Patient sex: F
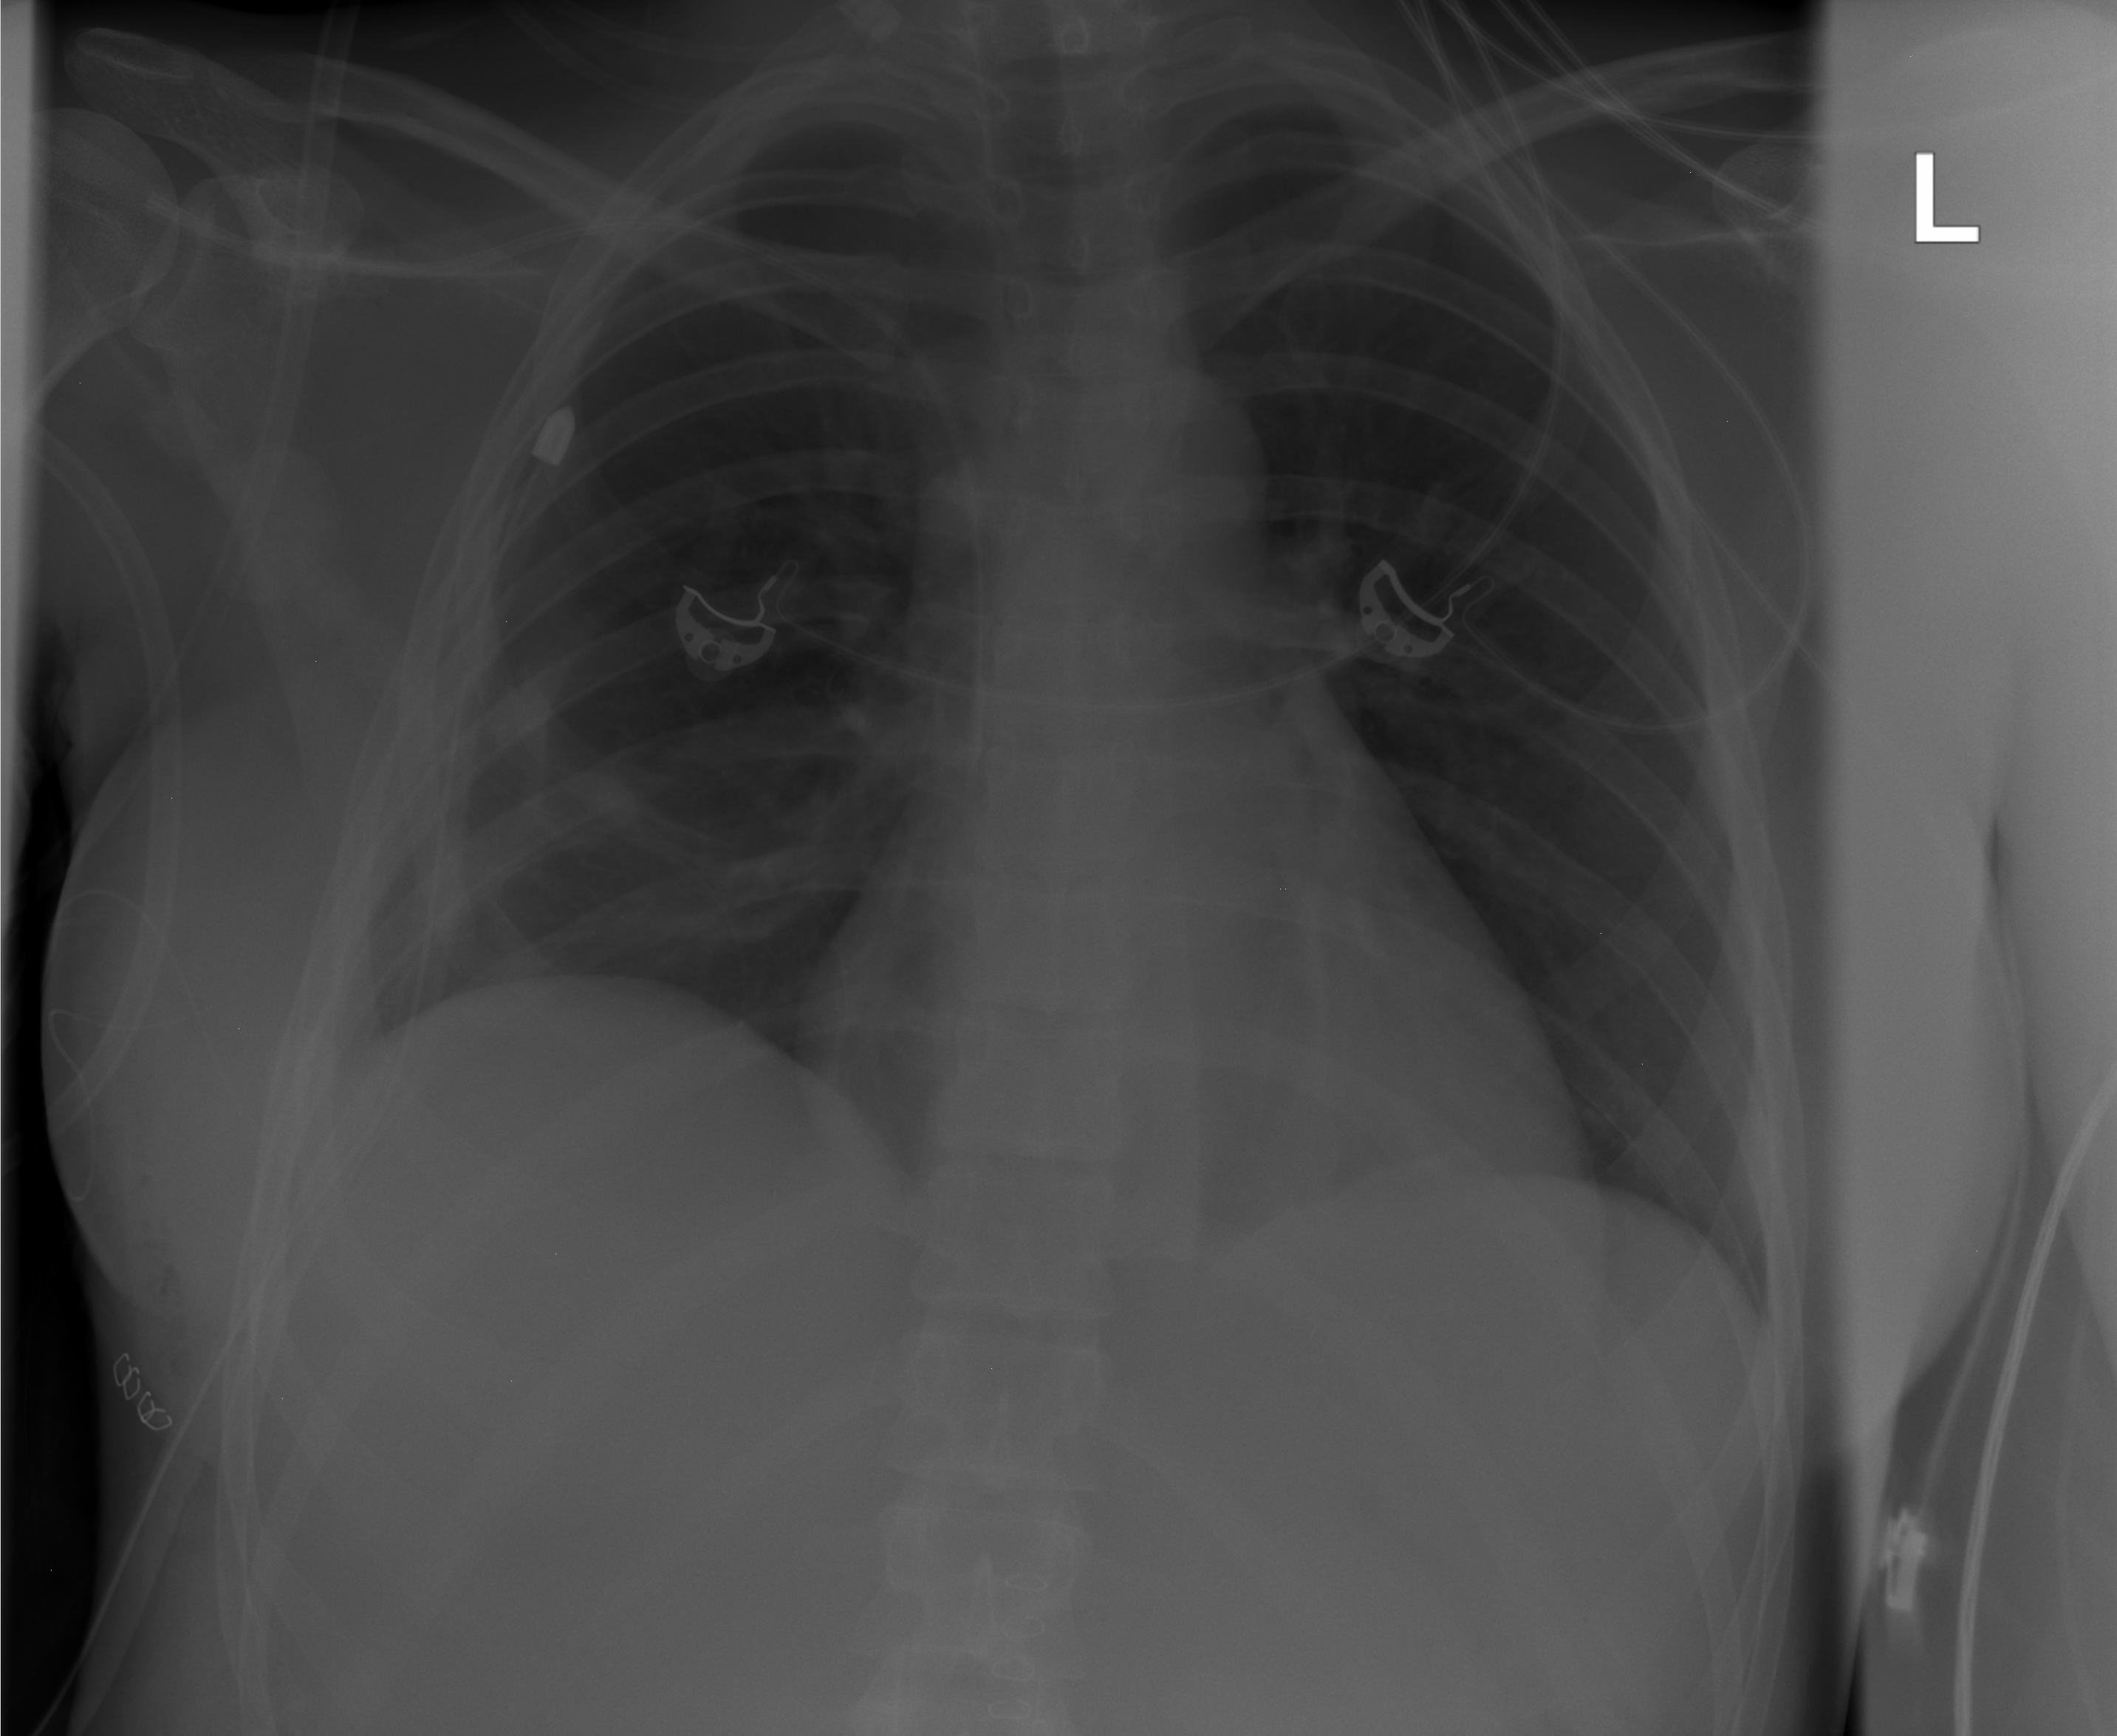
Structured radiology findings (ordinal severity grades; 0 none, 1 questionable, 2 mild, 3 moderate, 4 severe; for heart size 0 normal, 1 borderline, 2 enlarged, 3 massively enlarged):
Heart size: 0
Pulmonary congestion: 0
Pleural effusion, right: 2
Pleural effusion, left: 0
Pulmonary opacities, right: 0
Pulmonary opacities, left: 0
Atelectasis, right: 2
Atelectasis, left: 0